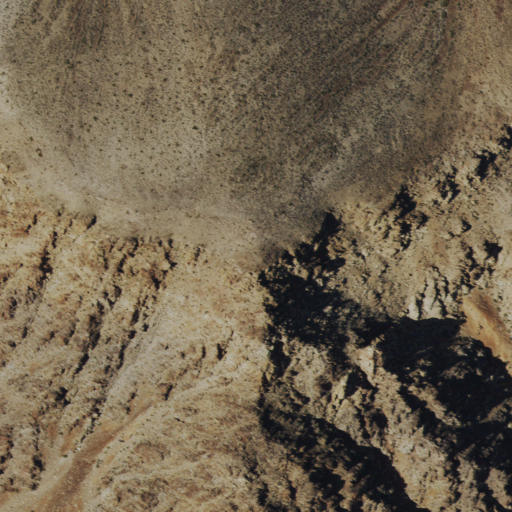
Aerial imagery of mountain in Nevada named Bare Mountain Peak containing only shrub